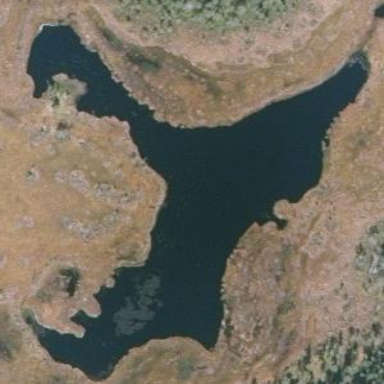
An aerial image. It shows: Lake with natural water.